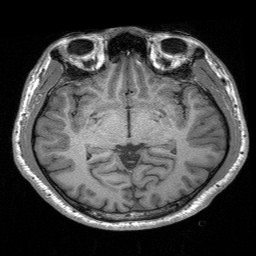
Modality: T1w
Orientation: coronal